Question: I have a collection view in my app, I want it to contain a custom cells. I've created a custom cell view xib file. Then I use it in my data source method :
'''
- (UICollectionViewCell *)collectionView:(UICollectionView *)collectionView cellForItemAtIndexPath:(NSIndexPath *)indexPath{
OtherCustomersCell *cell = [collectionView dequeueReusableCellWithReuseIdentifier:OTHER_CUSTOMERS_CELL_IDENTIFIER forIndexPath:indexPath];
if(cell == nil){
NSArray *nsObjects = [[NSBundle mainBundle] loadNibNamed:@"OtherCustomersCell" owner:nil options:nil];
for(id obj in nsObjects)
if([obj isKindOfClass:[OtherCustomersCell class]])
cell = (OtherCustomersCell*) obj;
}
[cell.name setText:@"AAAA BBBBB"];
return cell;
}
'''
But when I run the app, there is just a black rectangular where the collection view should be (at the bottom under the table view):

What am I doing wrong?
Thank you in advance.
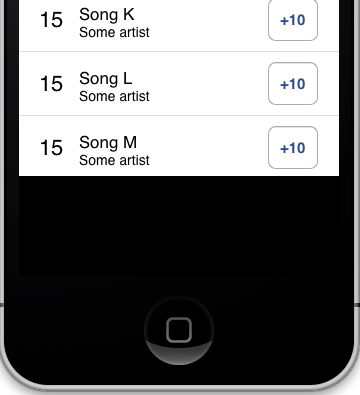
Answer: Collection views work differently than table views in that you don't have to create a cell if one can't be dequeued.
Instead, you have to register the nib for the cell first:
'''
- (void)viewDidLoad
{
...
UINib *cellNib = [UINib nibWithNibName:@"OtherCustomersCell" bundle:nil];
[collectionView registerNib:cellNib forCellWithReuseIdentifier:OTHER_CUSTOMERS_CELL_IDENTIFIER];
}
'''
You can then dequeue the cell and it will be created automatically for you if necessary:
'''
- (UICollectionViewCell *)collectionView:(UICollectionView *)collectionView cellForItemAtIndexPath:(NSIndexPath *)indexPath
{
OtherCustomersCell *cell = [collectionView dequeueReusableCellWithReuseIdentifier:OTHER_CUSTOMERS_CELL_IDENTIFIER forIndexPath:indexPath]; // cell won't be nil, it's created for you if necessary!
[cell.name setText:@"AAAA BBBBB"];
return cell;
}
'''